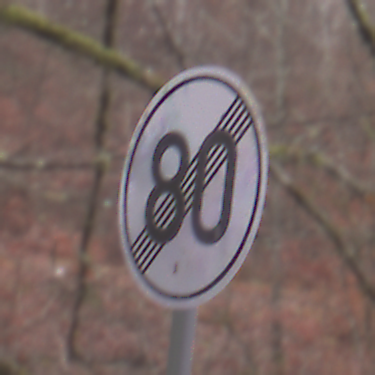
Verkehrszeichen: EndeGeschwindigkeit80
Umgebung: Outdoor, Nature
Tageszeit: Midday
Wetter: Overcast
Licht: Natural
Jahreszeit: Autumn
Kontrast: LowContrast